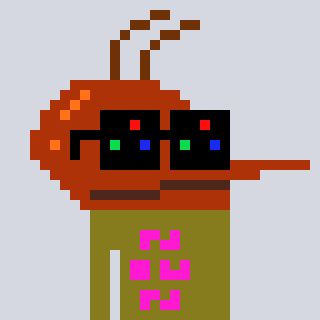
a pixel art character with square black sunglasses, a mosquito-shaped head and a gunk-colored body on a cool background